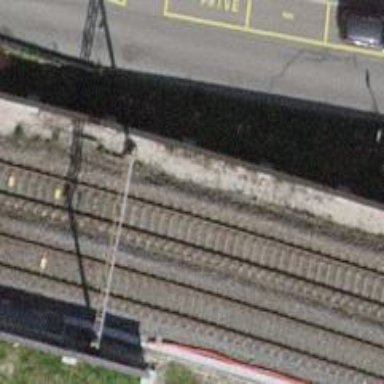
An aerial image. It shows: Single railway track with electrified contact line.